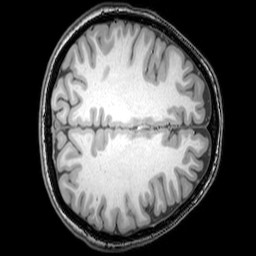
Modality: T1w
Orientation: axial
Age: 22
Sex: female
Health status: healthy
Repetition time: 0.081 s
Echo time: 0.037 s